Field crop: tomato
Growth stage: 1
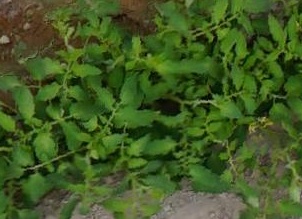
Species: tomato